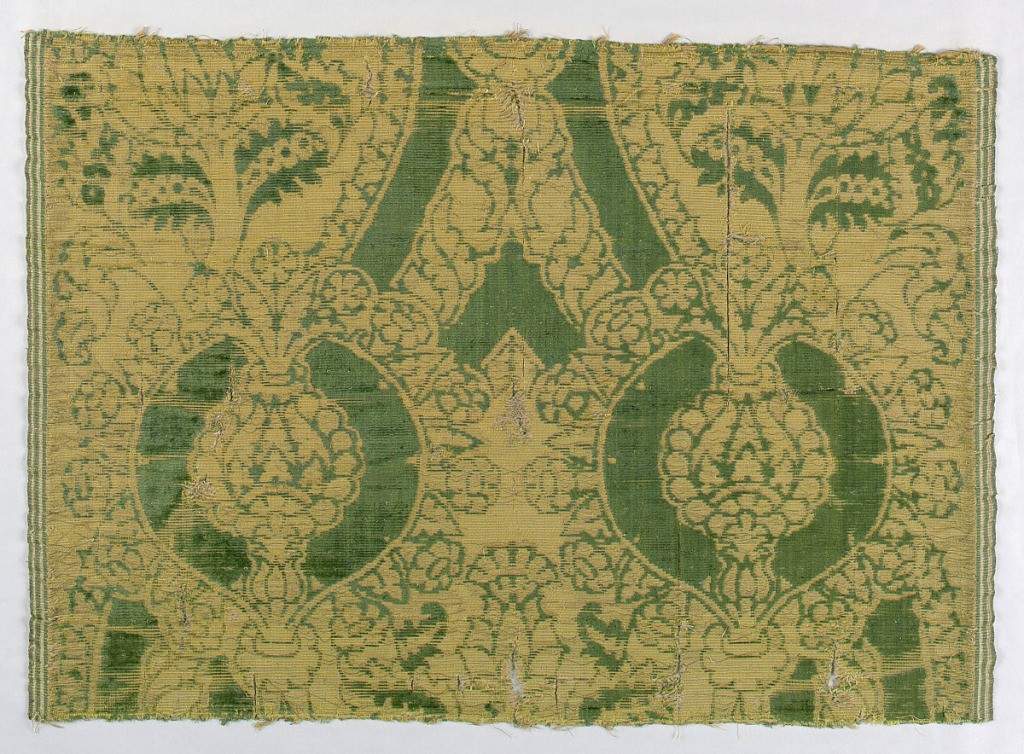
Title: Fragments
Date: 15th century
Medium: silk, metallic Technique: cut, voided supplementary warp in plain weave foundation (velvet) with supplementary wefts.
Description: Two fragments, each with both selvages present. Large scale pomegranate design in green and gold.